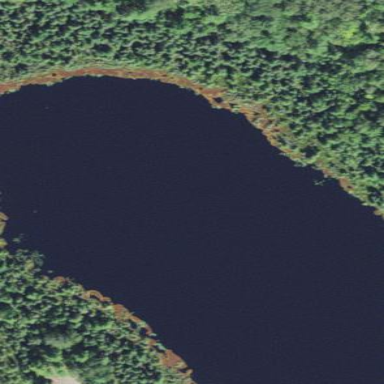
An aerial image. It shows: Serene lake.